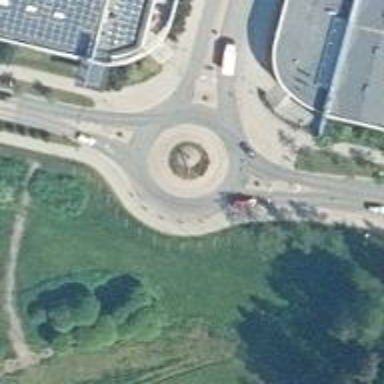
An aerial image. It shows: Asphalt road that is secondary route leading to roundabout.